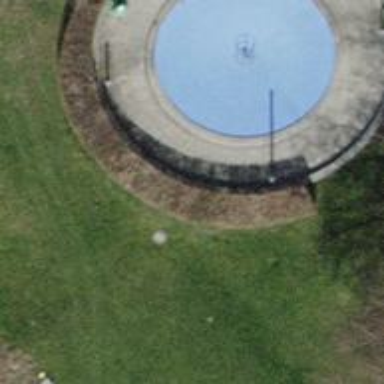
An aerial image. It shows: Swimming pool located in leisure land.